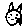
Label: cat